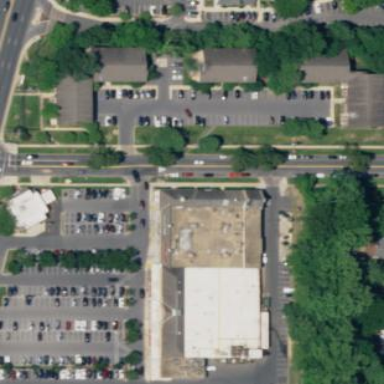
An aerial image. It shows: Retail building.